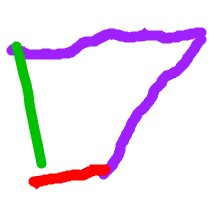
Shape: trapezoid